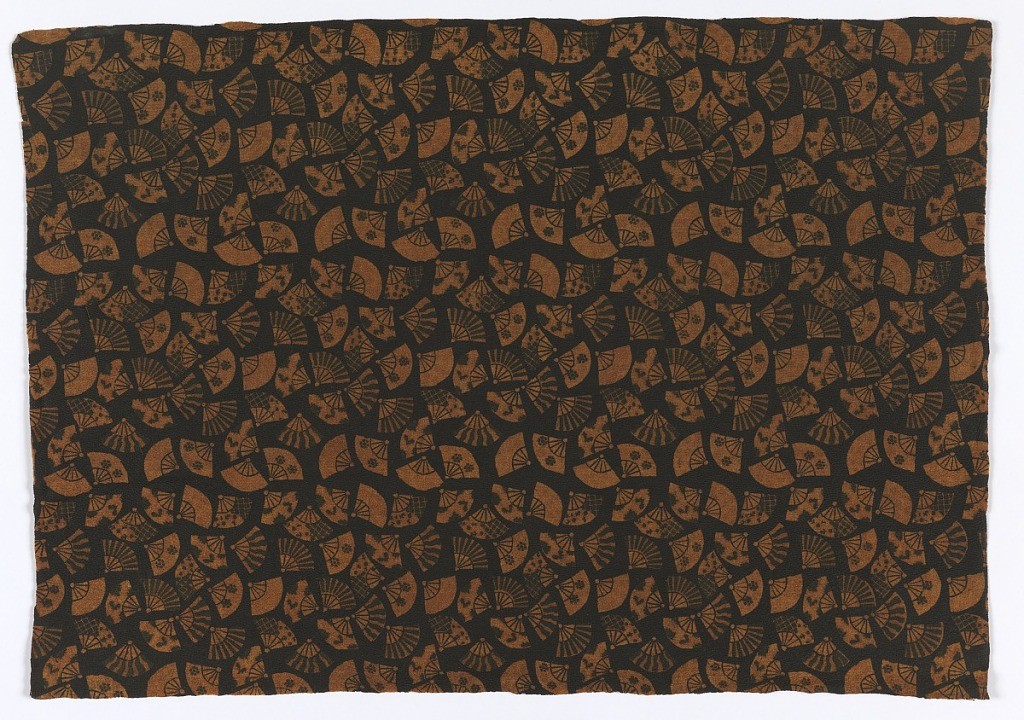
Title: Sidewall
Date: ca. 1885
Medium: Fiber composition, tung oil
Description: Imitation leather. Closely spaced small fans turned in different directions. They are decorated with flowers, stripes and lattice designs. Fans are the color of the ground: brownish-yellow; and the apparent ground of dark brown is actually a choke.